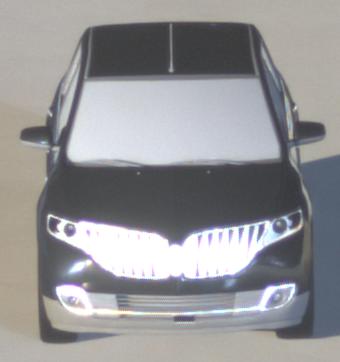
Make: Lincoln
Model: MKX
Detailed model: Gen. 1 CD3
Model produced from: 2010
Model produced until: 2015
Doors: 5
Color: black
Road condition: wet road
Daytime: night
Contrast: high contrast